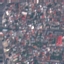
Land use / land cover class: Residential